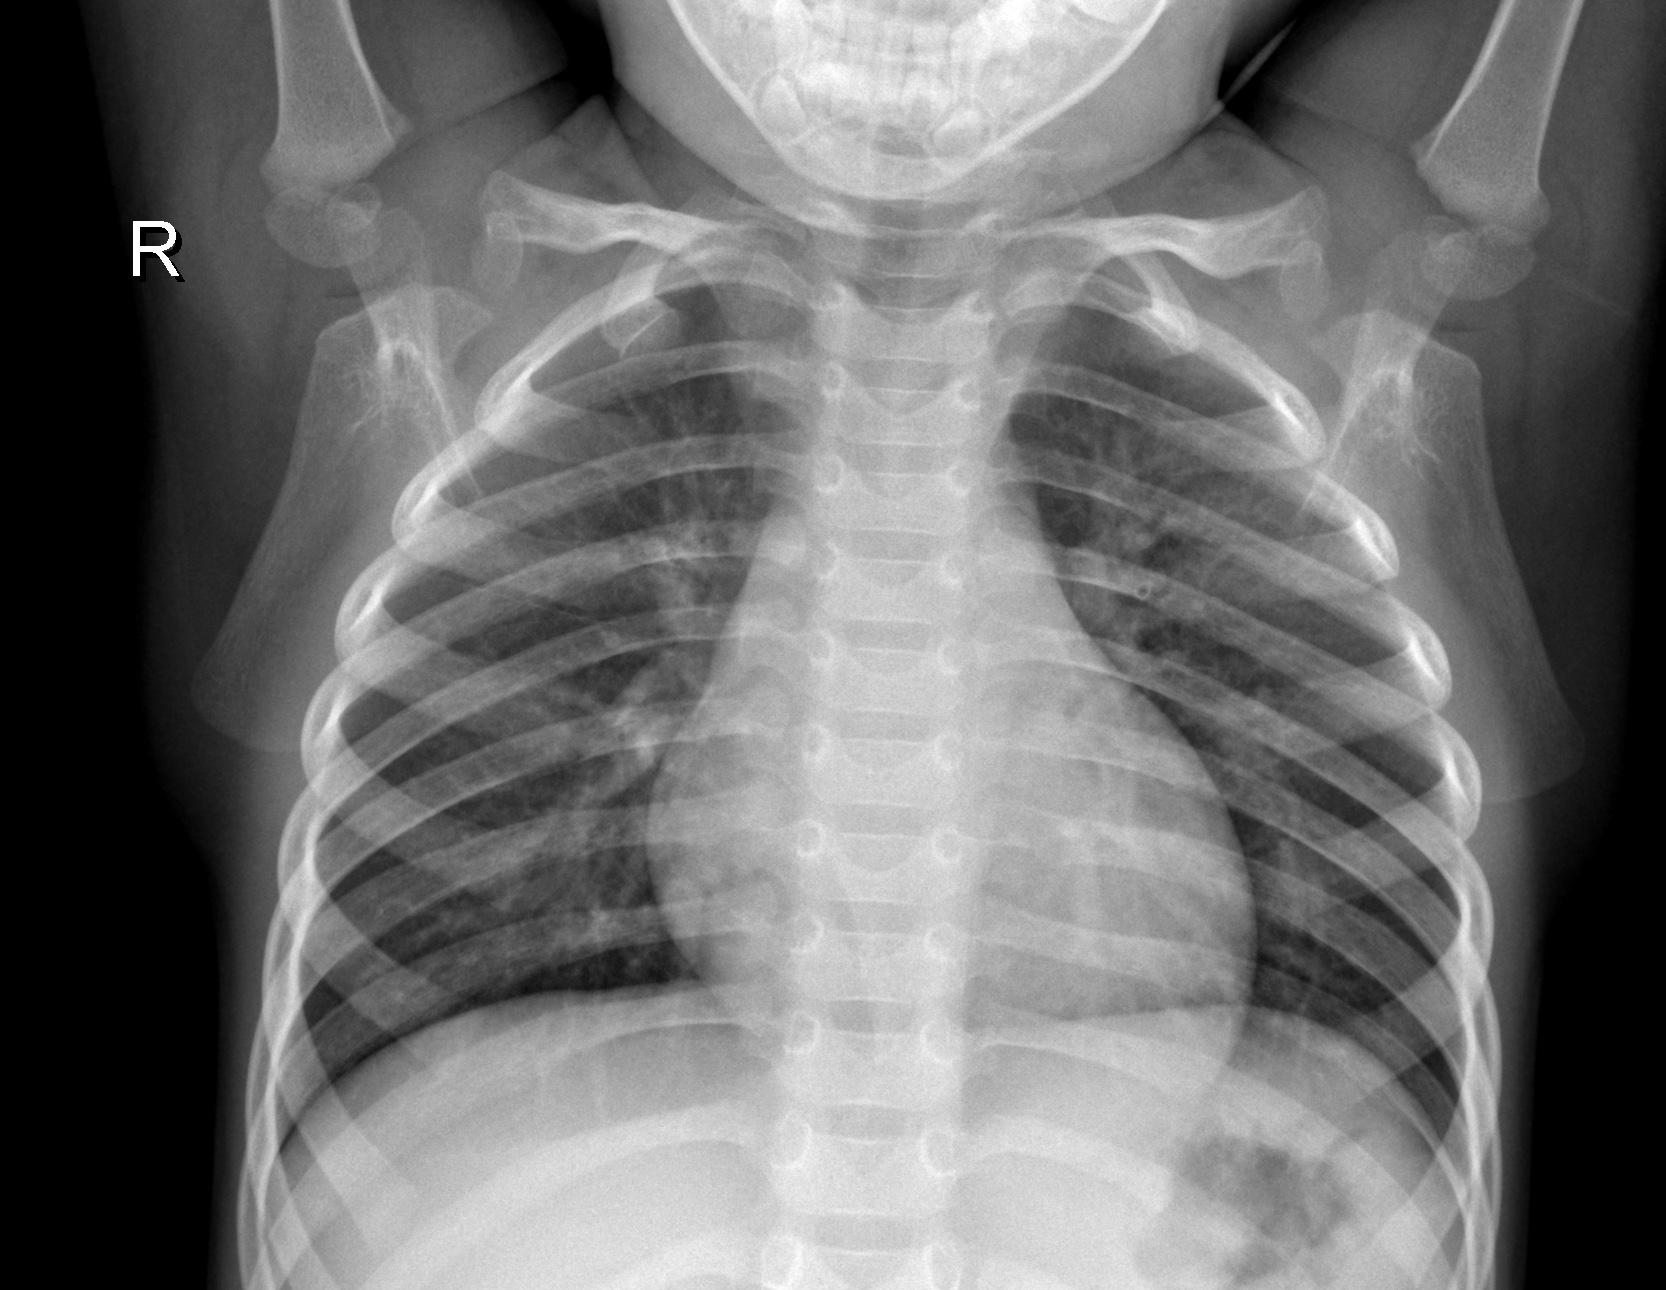
Diagnosis: NORMAL